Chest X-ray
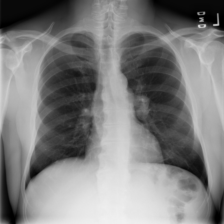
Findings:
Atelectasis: negative
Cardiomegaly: negative
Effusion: negative
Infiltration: positive
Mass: negative
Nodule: negative
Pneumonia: negative
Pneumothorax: negative
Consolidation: negative
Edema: negative
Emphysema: negative
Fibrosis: negative
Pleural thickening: negative
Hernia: negative